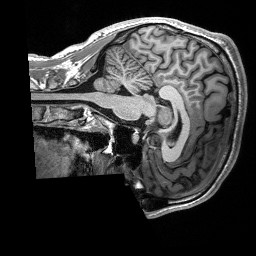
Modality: T1w
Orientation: sagittal
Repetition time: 8 s
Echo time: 0.066 s